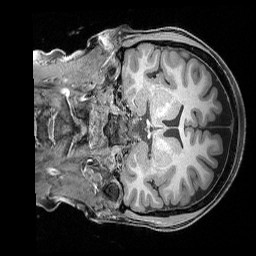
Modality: T1w
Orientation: coronal
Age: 28
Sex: female
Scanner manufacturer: siemens
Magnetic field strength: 3 T
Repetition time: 2.3 s
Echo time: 0.00324 s